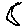
Label: moon